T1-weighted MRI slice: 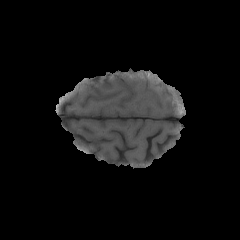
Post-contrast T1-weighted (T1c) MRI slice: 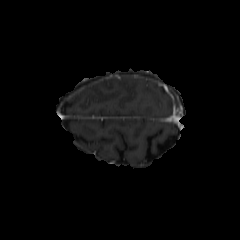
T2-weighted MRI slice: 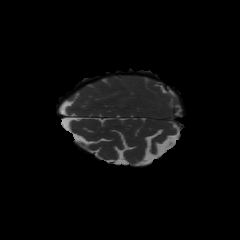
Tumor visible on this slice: no